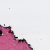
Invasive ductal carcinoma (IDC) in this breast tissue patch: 0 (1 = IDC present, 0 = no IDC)